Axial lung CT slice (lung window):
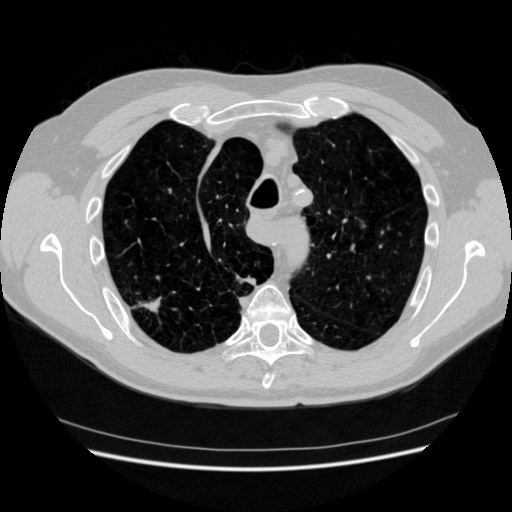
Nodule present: yes
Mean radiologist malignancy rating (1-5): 4.75